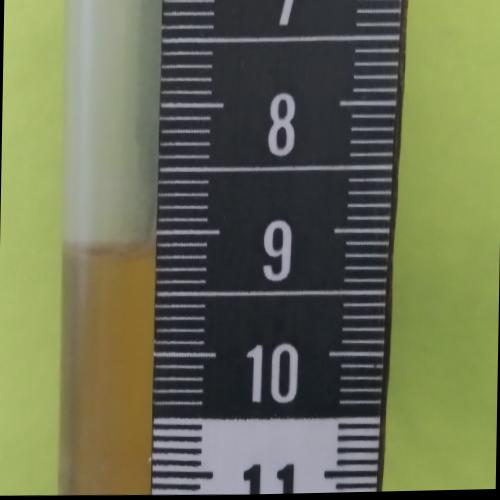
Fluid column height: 9.1 cm